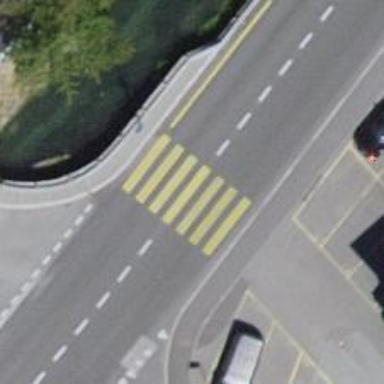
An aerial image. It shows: Uncontrolled footway crossing with markings.